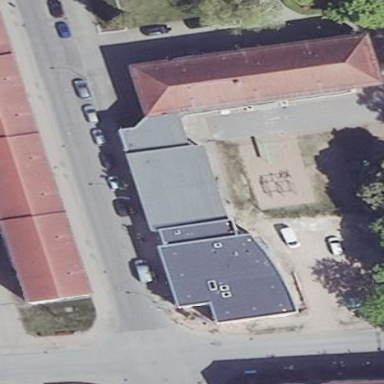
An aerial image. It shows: Public community center.